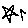
Label: star